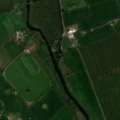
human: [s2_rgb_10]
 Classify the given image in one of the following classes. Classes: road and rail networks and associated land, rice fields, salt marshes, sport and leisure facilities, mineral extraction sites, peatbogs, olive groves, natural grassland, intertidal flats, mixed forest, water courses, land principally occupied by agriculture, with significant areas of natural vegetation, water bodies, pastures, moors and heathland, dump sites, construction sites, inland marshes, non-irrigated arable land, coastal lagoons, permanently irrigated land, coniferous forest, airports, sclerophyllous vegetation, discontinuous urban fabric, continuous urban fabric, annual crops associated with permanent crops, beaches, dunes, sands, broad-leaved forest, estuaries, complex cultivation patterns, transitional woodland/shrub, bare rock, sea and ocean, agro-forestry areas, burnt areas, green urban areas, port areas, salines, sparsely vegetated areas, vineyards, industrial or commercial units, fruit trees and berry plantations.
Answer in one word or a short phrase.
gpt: non-irrigated arable land, pastures, land principally occupied by agriculture, with significant areas of natural vegetation